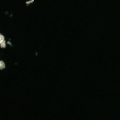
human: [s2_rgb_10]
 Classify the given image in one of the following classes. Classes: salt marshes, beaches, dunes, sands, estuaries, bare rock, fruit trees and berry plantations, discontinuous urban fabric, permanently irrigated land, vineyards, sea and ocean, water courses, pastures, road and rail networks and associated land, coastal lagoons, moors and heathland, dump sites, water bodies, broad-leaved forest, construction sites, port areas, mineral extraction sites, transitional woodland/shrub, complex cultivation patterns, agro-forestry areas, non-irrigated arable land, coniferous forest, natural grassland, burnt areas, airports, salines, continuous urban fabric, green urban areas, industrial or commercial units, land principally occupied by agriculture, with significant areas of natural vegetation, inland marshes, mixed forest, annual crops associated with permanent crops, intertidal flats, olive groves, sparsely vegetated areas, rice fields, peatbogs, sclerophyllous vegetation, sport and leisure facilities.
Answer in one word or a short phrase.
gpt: sea and ocean